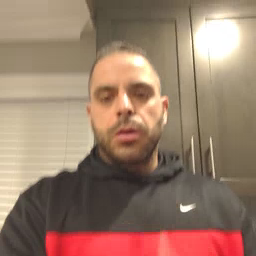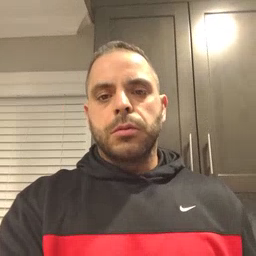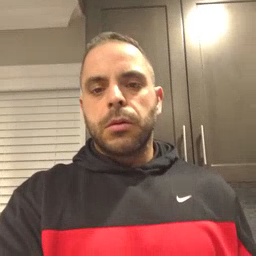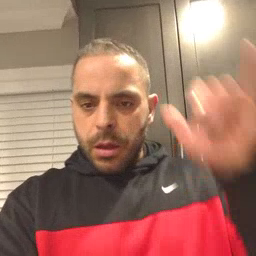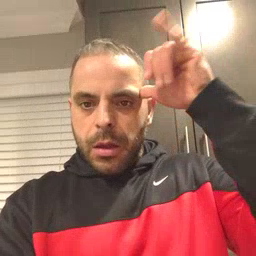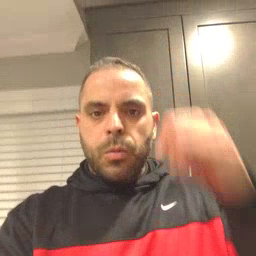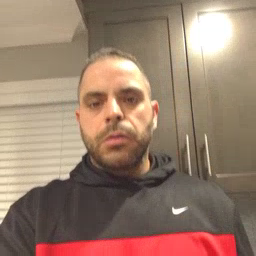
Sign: cow